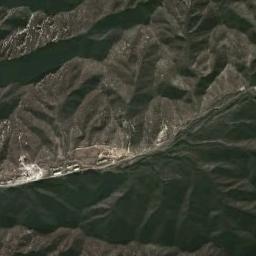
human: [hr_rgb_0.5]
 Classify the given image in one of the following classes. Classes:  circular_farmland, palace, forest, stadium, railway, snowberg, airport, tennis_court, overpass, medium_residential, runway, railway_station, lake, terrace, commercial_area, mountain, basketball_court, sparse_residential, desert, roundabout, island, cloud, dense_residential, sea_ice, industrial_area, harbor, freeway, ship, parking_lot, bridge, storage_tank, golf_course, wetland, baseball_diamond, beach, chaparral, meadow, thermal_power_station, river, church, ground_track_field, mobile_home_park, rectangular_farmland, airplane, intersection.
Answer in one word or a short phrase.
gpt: mountain